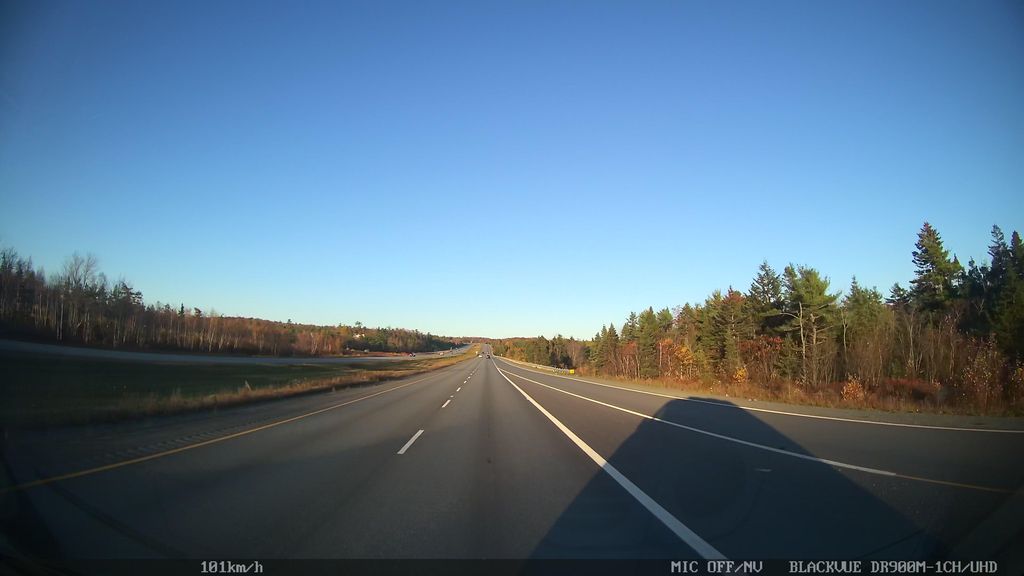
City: halifax